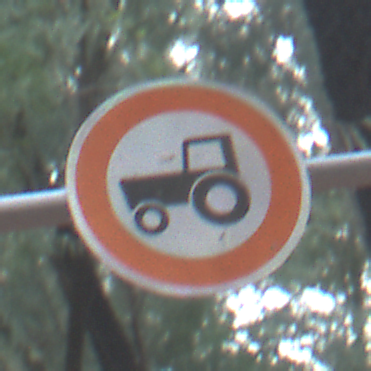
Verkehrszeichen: VerbotKraftfahrzeugeZuegeNichtSchneller25
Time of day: SunriseSunset
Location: Outdoor (Nature)
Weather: NotSpecified
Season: Autumn
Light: Natural